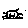
Label: cat